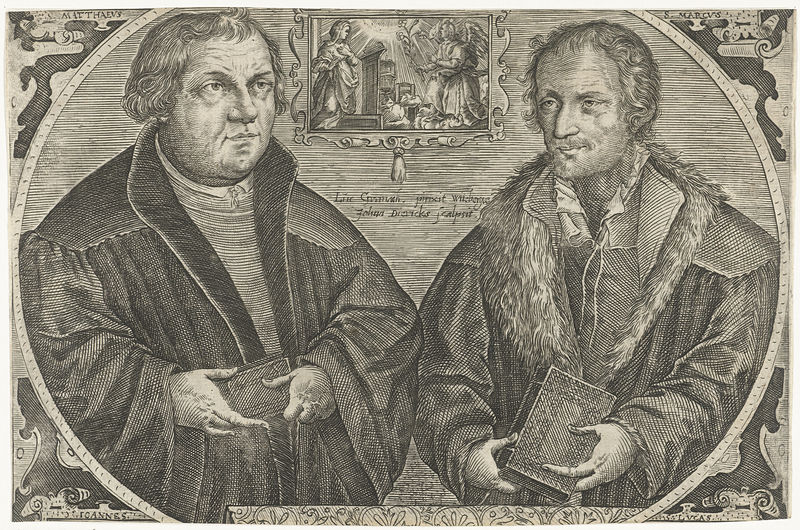
Titel: Dubbelportret van Martin Luther en Philipp Melanchton met annunciatie
Künstler: Jan Diricks van Campen
Standort: Amsterdam
Institution: Rijksmuseum
Schlagwörter: bibel, mantel, hands, men, arm, black, collar, conversation, face, grey, hair, nose, old, portrait, robe, talk, print, two, hand, flower, angel, angels, man, head, sun, luther, eyes, male, suit, light, drawing, paper, black and white, decoration, frame, trim, chin, coat, fur, mouth, etching, monochrome, sketch, beard, french, books, faces, jacket, writing, ange, portraits, human, arms, cape, cloak, art, monk, engraving, map, pencil, medieval, eye, mark, cloth, finger, fingers, god, book, lips, cheek, money, melanchthon, humans, christian, mary, bible, gesture, round, shirt, annunciation, passion, border, latin, world, scholar, mustache, copper, trade, holy, kneel, age, mood, fat, tassle, two men, luke, string, john, exchange, etch, matthew, article, thoughts, martin luther, maps, martin, gospels, preacher, blancet, marcus, knowledge, pilgrin, johhn, ignite, wtching, rigorous, fat and thin, has, prayr book, fürst duke